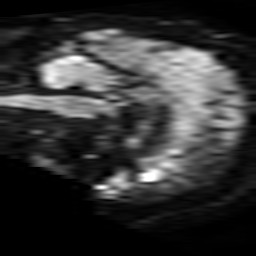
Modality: TRACE
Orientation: sagittal
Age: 64
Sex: male
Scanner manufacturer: philips
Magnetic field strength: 3 T
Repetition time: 3.794 s
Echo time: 0.06119 s